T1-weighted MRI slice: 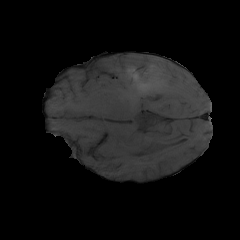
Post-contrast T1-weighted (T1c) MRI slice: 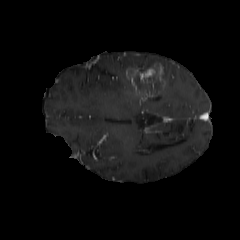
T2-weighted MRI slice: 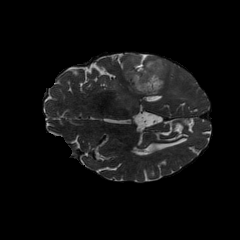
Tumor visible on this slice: yes